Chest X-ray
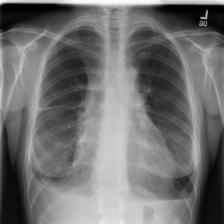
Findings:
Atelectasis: negative
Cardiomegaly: negative
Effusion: negative
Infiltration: negative
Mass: negative
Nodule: negative
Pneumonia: negative
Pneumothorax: negative
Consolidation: negative
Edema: negative
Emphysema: negative
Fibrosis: negative
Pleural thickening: negative
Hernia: negative